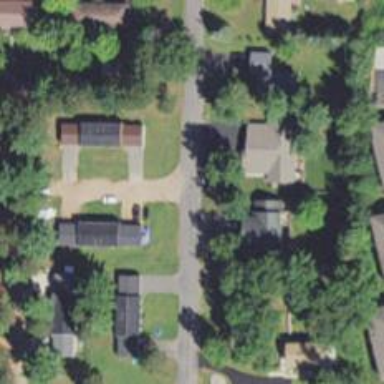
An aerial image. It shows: Driveway.